Field crop: maize
Growth stage: 2
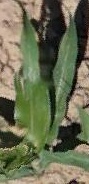
Species: maize